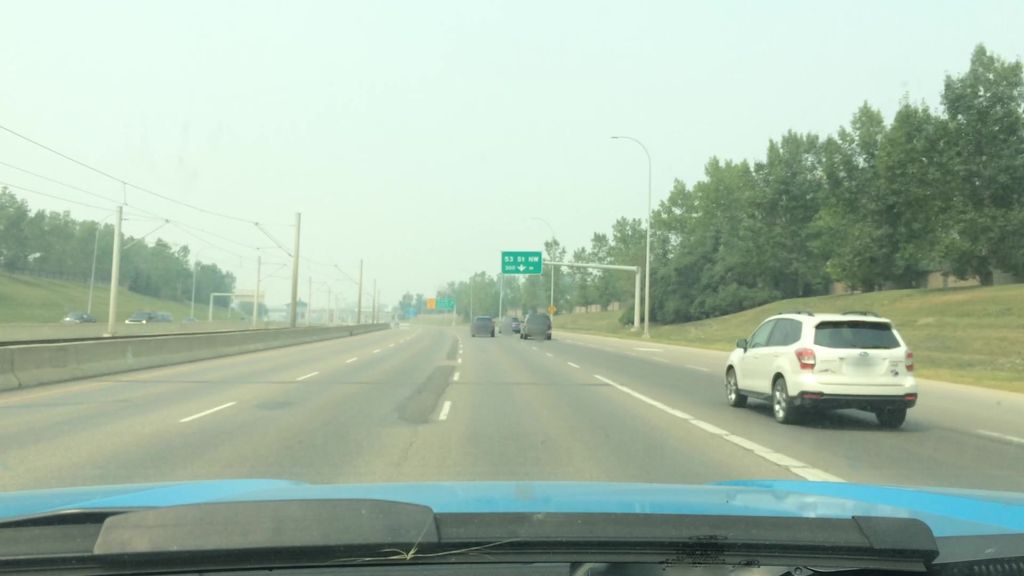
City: calgary